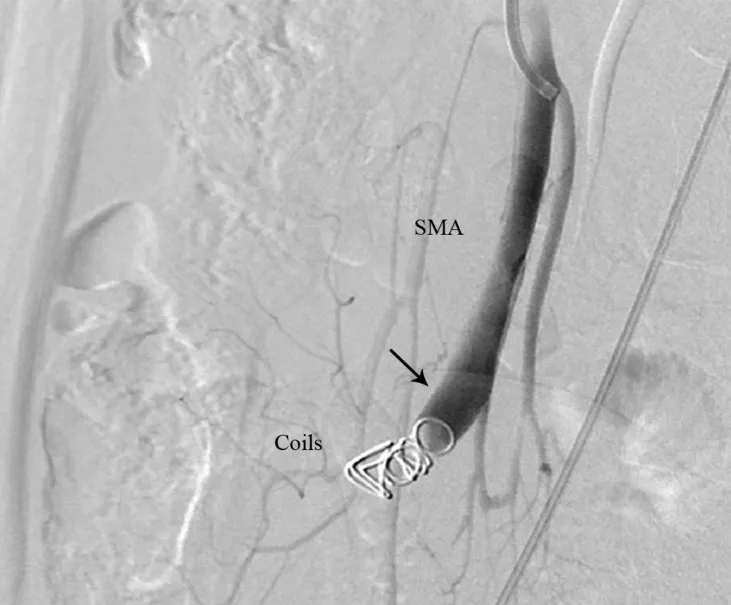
Lateral view of the abdominal angiography of the SMA after coil embolization (The arrow shows successful embolization with no visualization of the fistula and the aneurysmal vein. ).
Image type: radiology (ct)